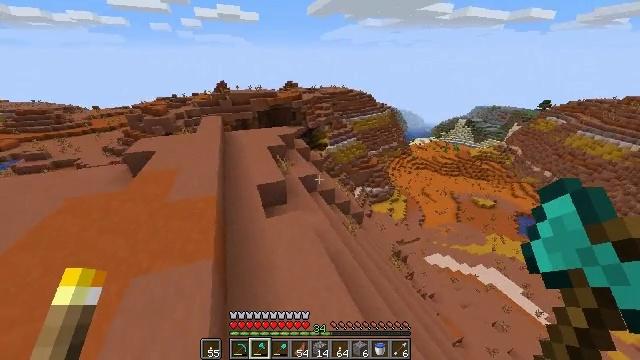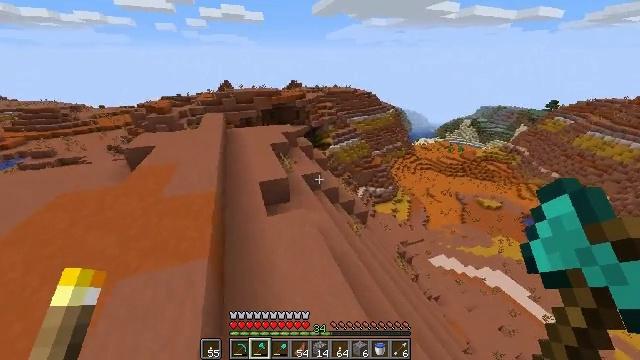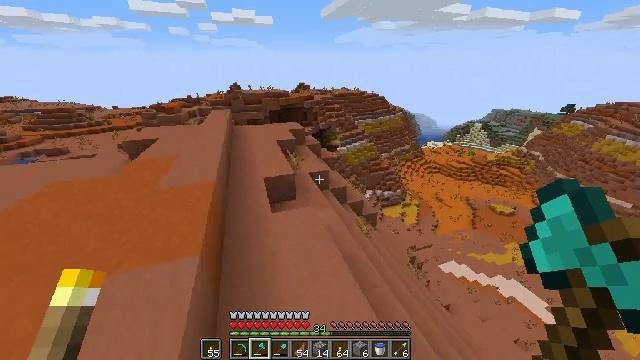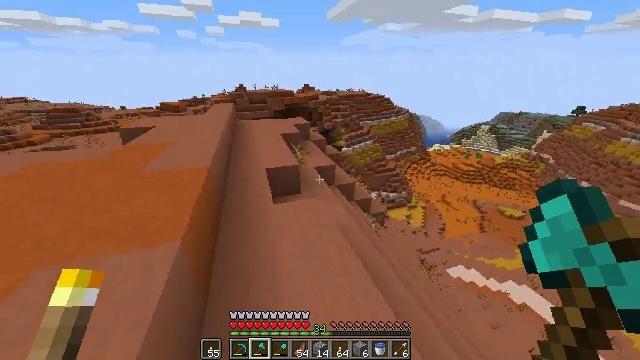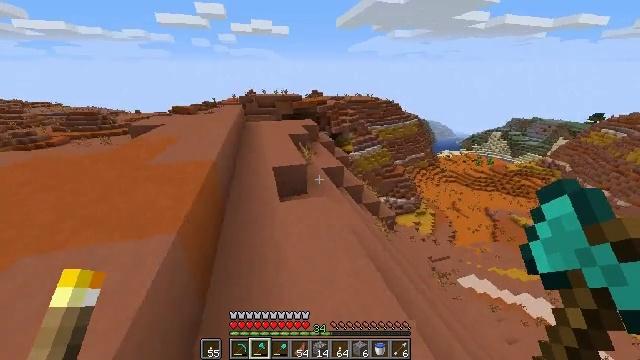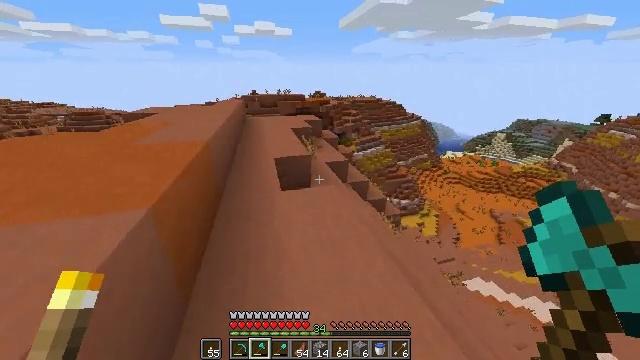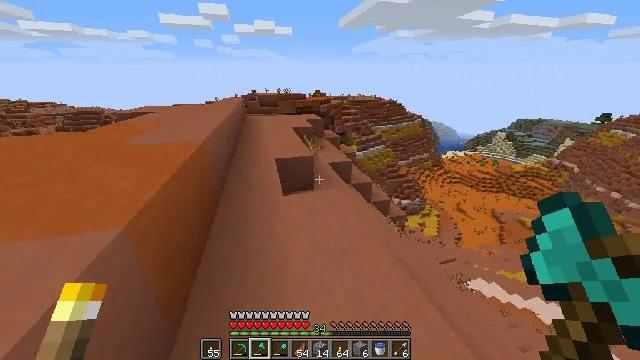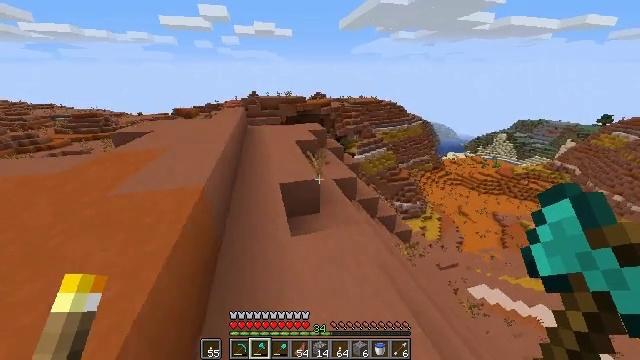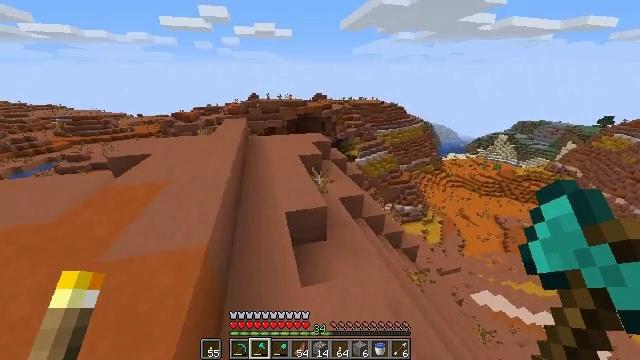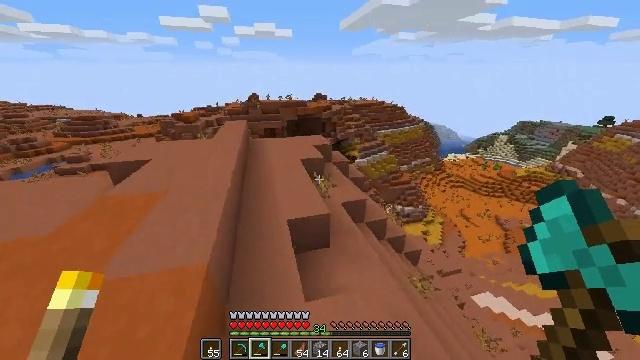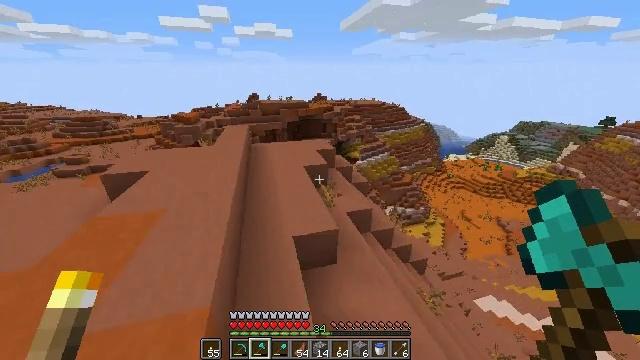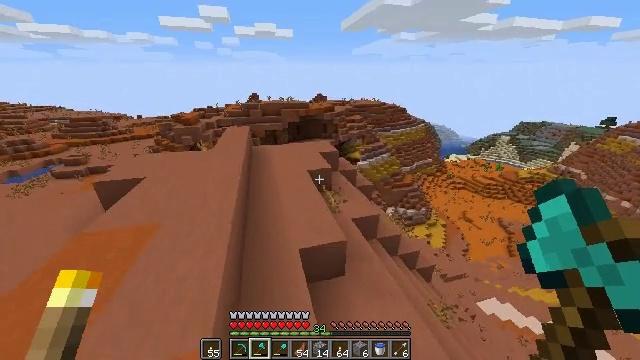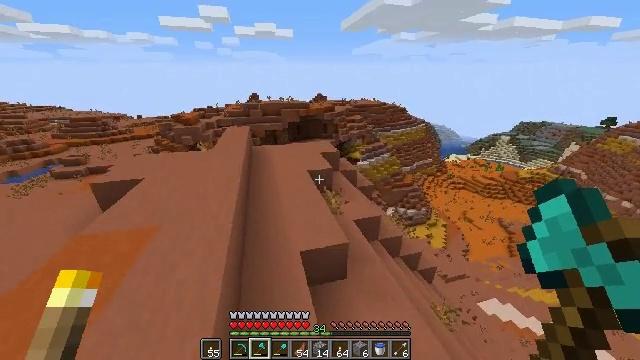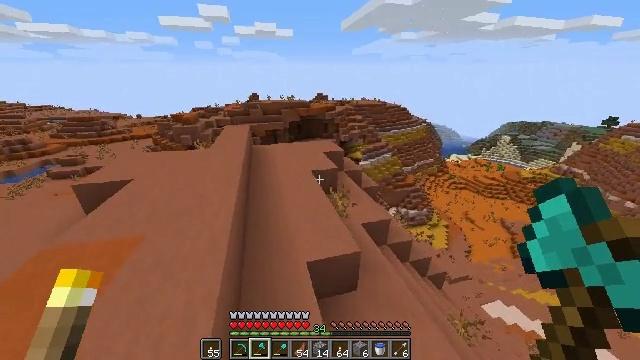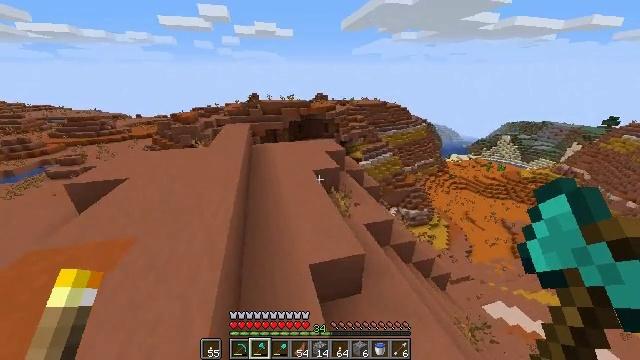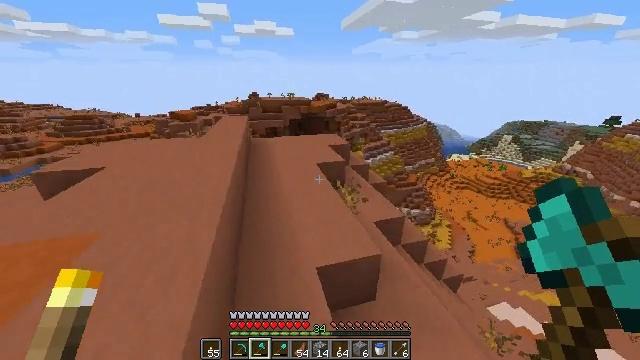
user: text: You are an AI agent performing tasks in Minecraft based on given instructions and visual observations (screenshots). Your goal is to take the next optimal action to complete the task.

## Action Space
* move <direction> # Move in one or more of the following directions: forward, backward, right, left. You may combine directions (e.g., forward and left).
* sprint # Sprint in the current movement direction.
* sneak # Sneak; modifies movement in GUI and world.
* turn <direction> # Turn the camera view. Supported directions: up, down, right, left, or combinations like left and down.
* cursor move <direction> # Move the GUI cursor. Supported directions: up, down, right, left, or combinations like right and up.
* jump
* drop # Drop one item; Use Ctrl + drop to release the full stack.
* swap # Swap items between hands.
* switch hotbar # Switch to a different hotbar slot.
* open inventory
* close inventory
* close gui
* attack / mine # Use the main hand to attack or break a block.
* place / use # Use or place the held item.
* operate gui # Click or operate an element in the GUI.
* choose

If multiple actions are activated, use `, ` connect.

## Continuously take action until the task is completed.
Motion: motion action
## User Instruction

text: Get cactus from the sandy areas.
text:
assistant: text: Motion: move forward and move left, sprint, jump
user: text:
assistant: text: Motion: move forward and move left, sprint, turn left, jump
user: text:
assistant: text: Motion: move forward and move left, sprint, turn left, jump
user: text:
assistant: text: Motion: move forward and move left, sprint, turn left and up, jump
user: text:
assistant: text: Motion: move forward and move left, sprint, jump
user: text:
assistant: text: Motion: move forward and move left, sprint, jump
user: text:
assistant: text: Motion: move forward and move left, sprint, jump
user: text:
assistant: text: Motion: move forward and move left, sprint, jump
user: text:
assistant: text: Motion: move forward and move left, sprint, jump
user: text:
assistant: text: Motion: move forward and move left, sprint, jump
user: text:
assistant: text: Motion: move forward, sprint, jump
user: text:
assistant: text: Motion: move forward, sprint, jump
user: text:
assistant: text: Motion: move forward, sprint, jump
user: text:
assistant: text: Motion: move forward, sprint, jump
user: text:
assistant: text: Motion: move forward, sprint, jump
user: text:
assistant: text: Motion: move forward, sprint, jump
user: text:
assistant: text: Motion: move forward, sprint, turn left, jump
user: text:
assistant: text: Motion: move forward and move left, sprint, turn left and up, jump
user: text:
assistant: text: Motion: move forward and move left, sprint, turn left and up, jump
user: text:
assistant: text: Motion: move forward and move left, sprint, turn left and up, jump
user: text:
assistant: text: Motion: move forward and move left, sprint, jump
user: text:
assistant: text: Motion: move forward and move left, sprint, jump
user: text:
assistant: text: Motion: move forward and move left, sprint, jump
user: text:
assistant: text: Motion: move forward and move left, sprint, jump
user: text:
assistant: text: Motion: move forward and move left, sprint, jump
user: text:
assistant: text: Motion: move forward, sprint, jump
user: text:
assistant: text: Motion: move forward, sprint, jump
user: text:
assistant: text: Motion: move forward, sprint, turn right, jump
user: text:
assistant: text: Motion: move forward, sprint, turn right and down, jump
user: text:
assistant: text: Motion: move forward, sprint, turn down, jump